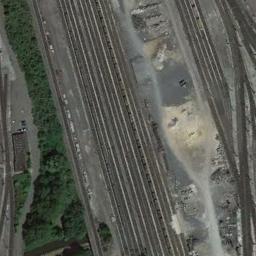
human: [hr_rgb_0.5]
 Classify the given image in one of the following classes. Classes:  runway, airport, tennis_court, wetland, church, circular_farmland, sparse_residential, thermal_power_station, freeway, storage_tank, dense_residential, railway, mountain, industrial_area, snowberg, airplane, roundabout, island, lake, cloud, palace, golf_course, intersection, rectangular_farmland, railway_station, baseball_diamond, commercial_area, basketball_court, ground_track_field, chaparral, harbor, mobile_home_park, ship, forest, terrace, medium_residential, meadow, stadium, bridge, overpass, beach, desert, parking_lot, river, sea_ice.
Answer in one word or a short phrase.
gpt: railway